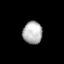
Tissue: lung
Cell type: Epithelial cells
Senescence score: 0.2362
Nuclear area (px): 428
Mean DAPI intensity: 179.376